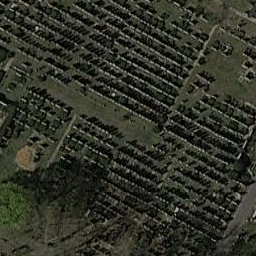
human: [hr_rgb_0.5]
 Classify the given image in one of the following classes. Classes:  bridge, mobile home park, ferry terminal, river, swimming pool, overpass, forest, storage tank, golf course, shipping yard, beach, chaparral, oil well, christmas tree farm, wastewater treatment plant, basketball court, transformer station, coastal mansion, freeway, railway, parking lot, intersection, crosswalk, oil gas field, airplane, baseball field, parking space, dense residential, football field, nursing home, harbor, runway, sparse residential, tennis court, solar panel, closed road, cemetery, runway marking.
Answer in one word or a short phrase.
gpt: cemetery